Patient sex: F
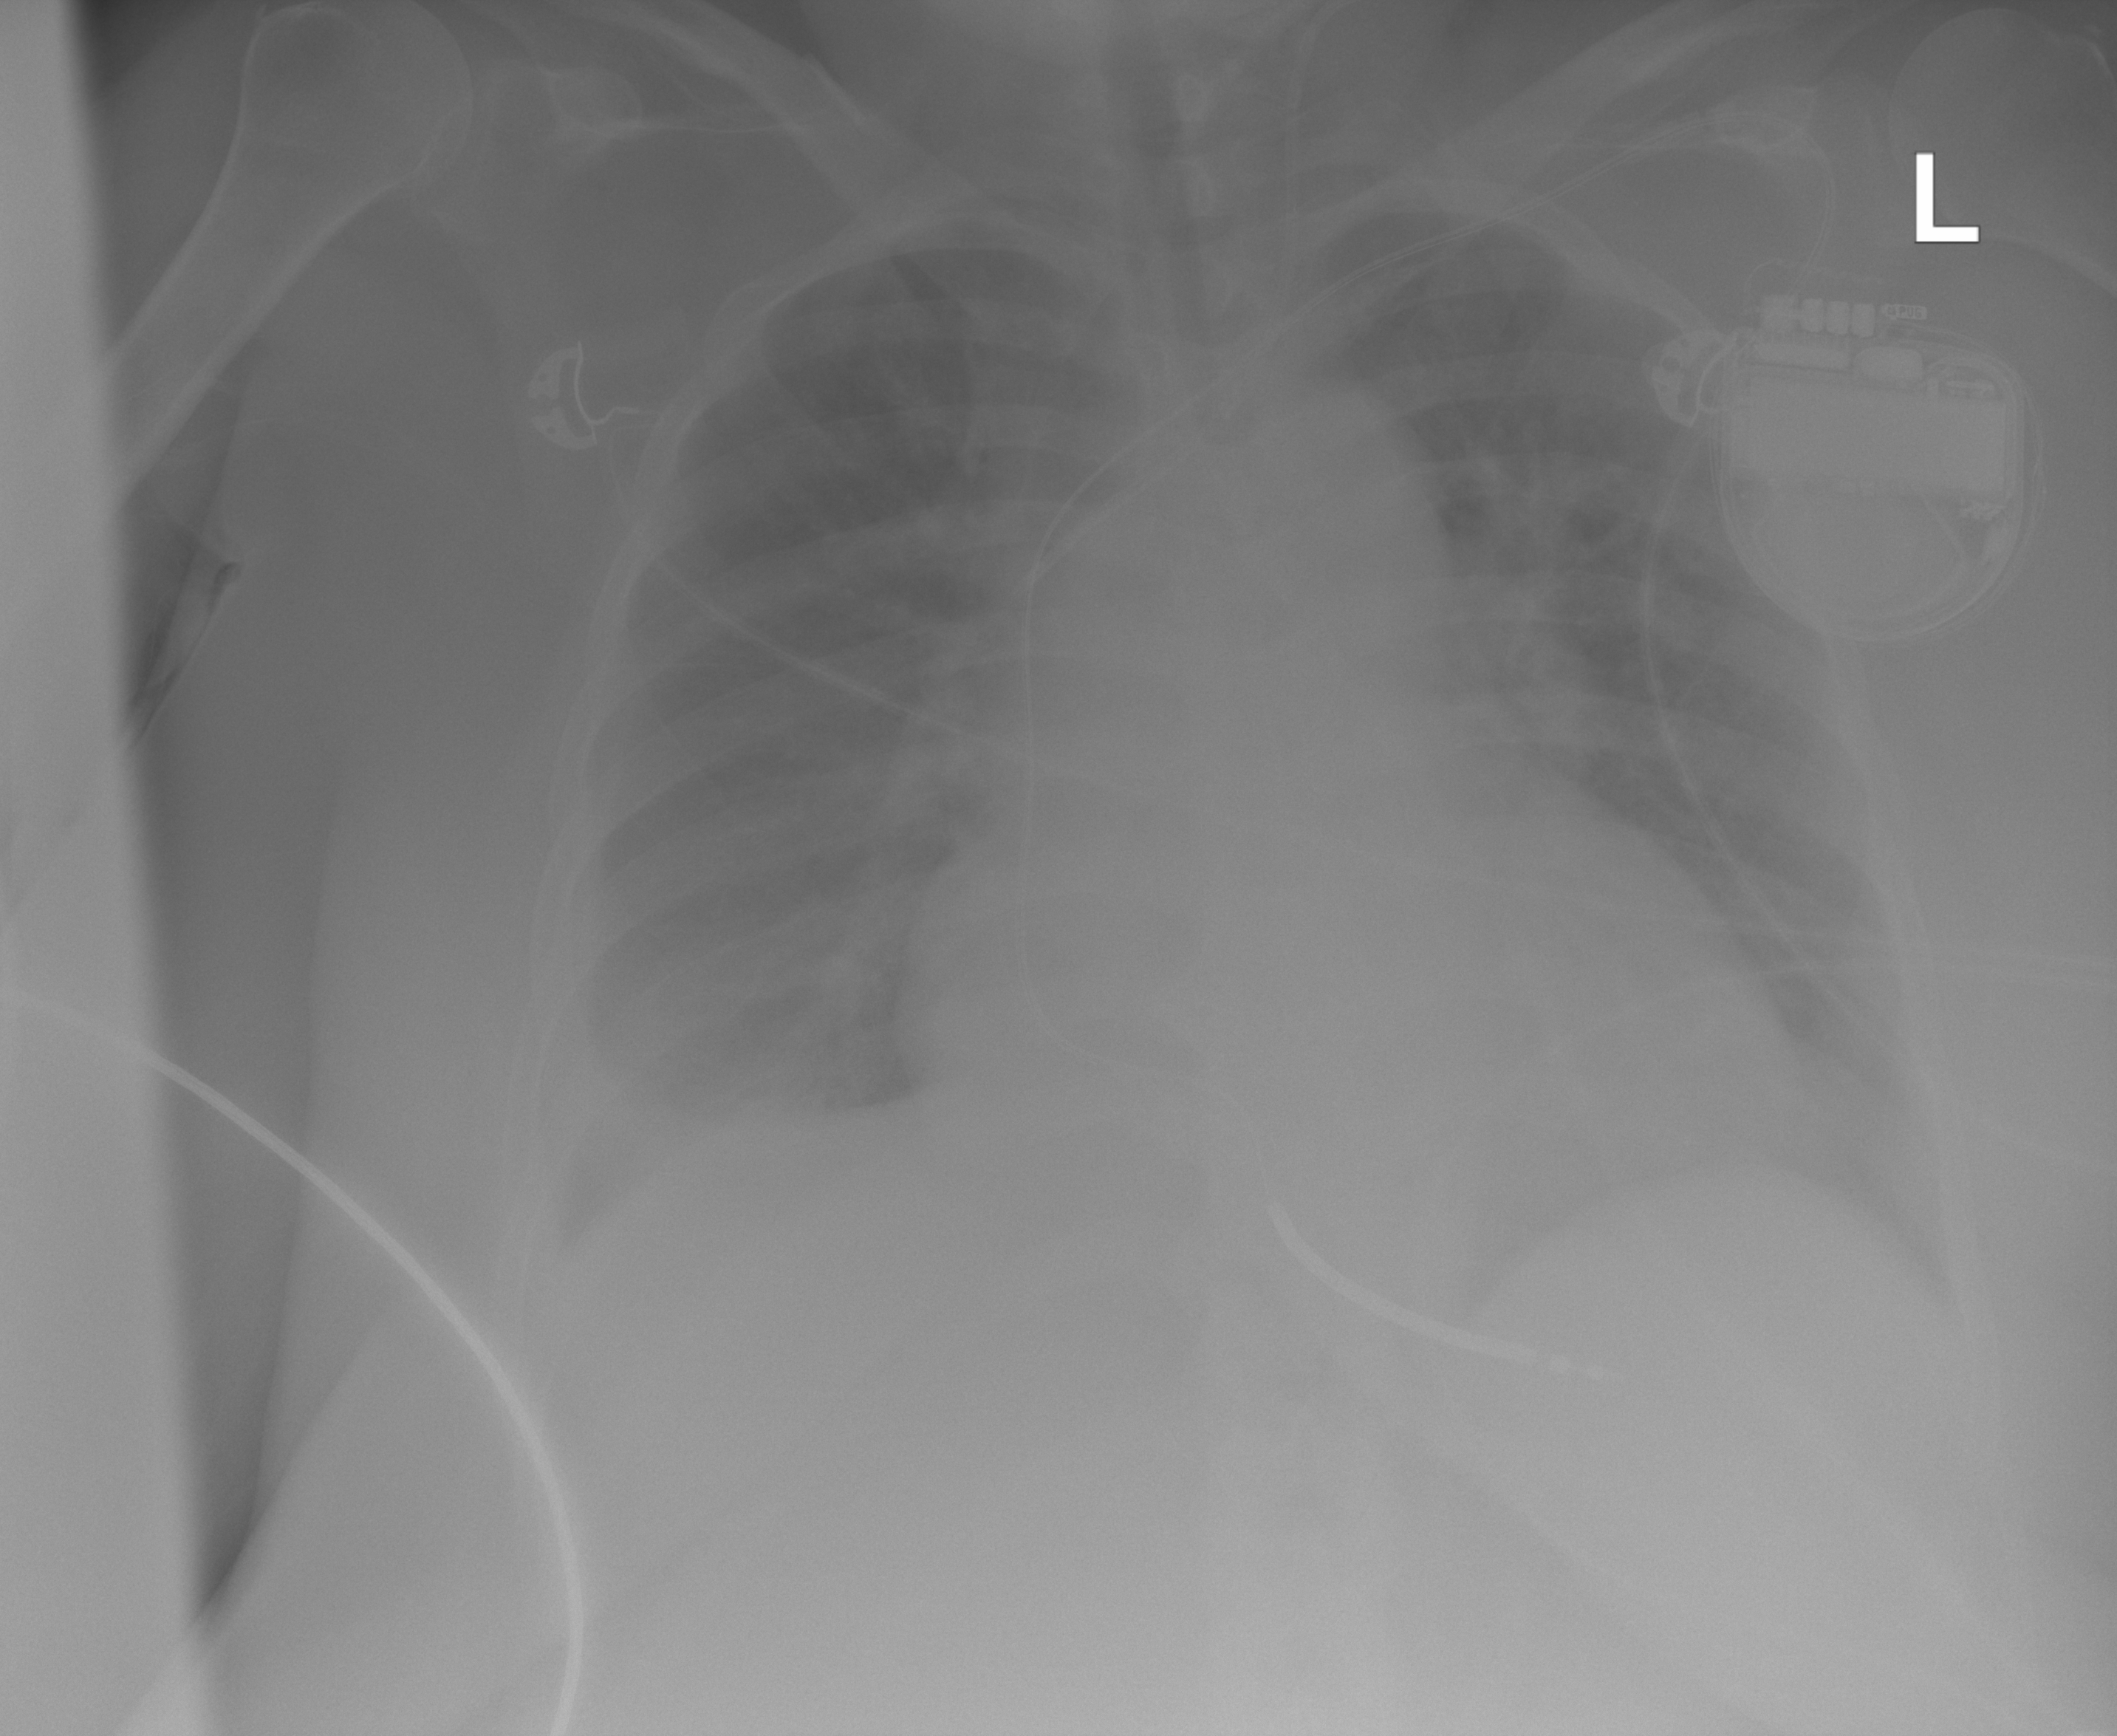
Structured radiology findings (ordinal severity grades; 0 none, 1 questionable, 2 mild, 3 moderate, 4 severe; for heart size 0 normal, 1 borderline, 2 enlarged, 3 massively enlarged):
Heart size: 2
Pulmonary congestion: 0
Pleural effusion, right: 1
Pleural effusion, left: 0
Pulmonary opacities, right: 0
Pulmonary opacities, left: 0
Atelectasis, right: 2
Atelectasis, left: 0